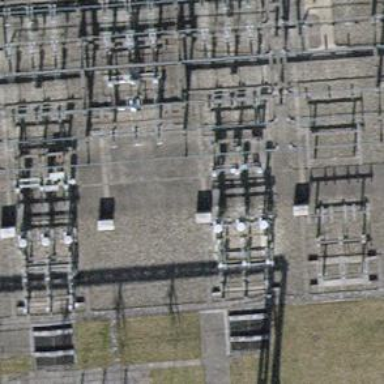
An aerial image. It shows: Insulator used in power systems.